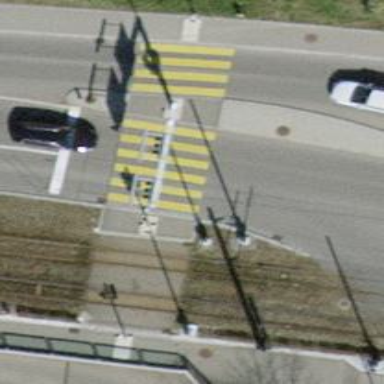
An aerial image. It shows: Crossing with traffic signals and zebra marking on the road. There is island at the crossing.